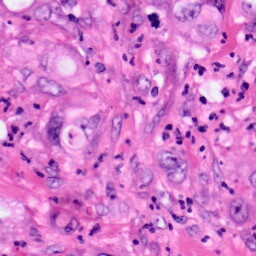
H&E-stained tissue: Pancreatic